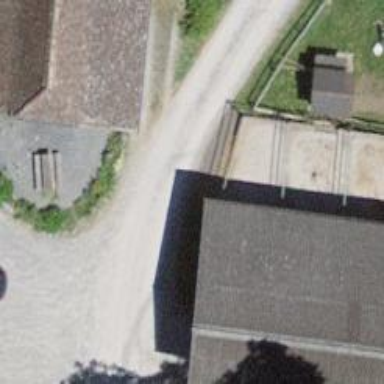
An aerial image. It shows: Rural barn.